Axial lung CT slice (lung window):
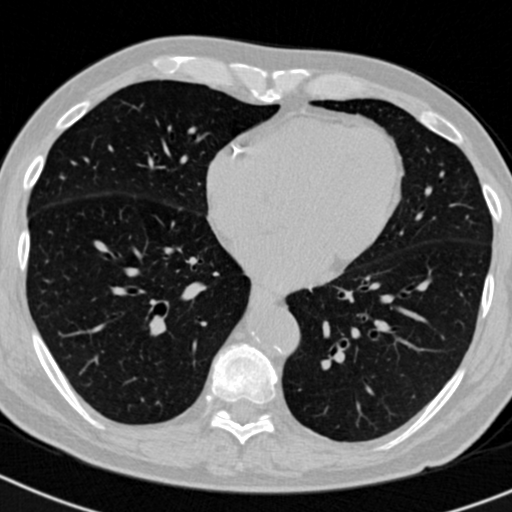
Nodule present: no